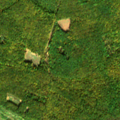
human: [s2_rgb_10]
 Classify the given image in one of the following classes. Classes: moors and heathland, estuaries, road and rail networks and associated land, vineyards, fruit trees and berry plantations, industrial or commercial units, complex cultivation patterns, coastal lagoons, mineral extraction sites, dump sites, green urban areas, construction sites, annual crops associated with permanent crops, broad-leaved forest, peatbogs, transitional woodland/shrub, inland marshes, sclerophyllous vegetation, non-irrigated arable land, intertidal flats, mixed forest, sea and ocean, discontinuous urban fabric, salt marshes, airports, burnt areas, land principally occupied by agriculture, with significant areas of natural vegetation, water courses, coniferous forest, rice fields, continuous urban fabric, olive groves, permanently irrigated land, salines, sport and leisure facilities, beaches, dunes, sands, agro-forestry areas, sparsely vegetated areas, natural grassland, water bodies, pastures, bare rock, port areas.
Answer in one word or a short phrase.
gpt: land principally occupied by agriculture, with significant areas of natural vegetation, broad-leaved forest